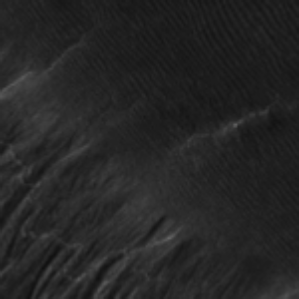
Label: frost